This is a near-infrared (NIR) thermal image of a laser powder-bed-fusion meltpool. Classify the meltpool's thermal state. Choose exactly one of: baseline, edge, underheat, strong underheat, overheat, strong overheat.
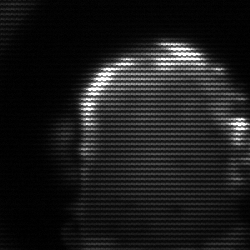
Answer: baseline